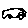
Label: car